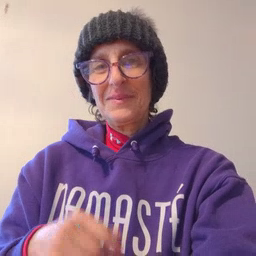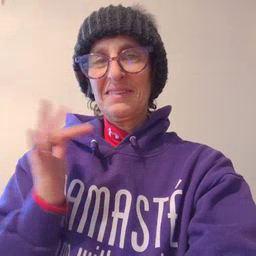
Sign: yucky